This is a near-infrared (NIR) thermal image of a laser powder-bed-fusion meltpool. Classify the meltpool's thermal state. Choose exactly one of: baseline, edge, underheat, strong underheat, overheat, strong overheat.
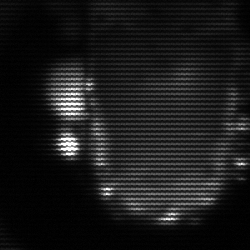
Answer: baseline